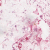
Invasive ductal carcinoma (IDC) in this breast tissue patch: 0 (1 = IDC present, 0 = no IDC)